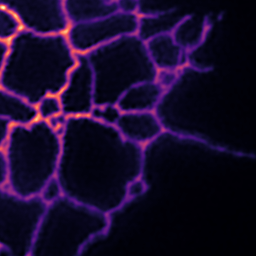
Label: Super-resolution ER image